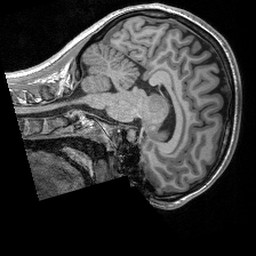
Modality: T1w
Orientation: sagittal
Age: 21
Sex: female
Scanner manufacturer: siemens
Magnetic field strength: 3 T
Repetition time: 2.4 s
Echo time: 0.00191 s